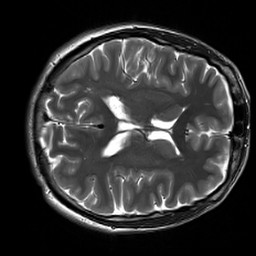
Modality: T2w
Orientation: axial
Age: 31
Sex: male
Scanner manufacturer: siemens
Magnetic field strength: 3 T
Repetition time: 7 s
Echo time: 0.09 s